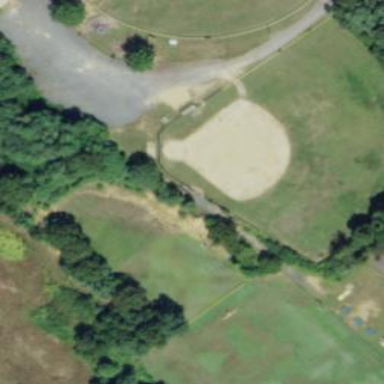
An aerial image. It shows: Recreation ground.